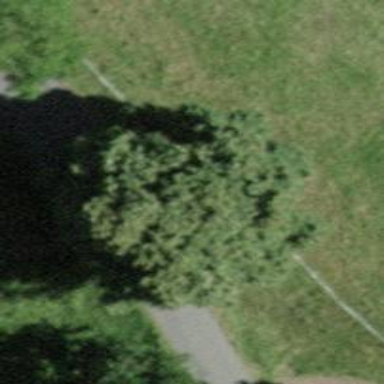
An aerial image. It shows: Brown bench in the vicinity.